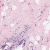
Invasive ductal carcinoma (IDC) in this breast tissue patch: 0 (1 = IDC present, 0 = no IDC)